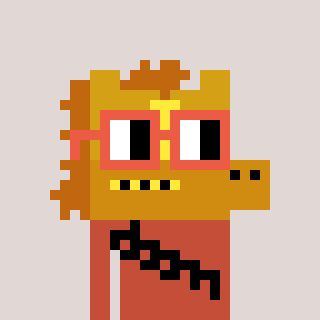
a pixel art character with square orange glasses, a yellow horse-shaped head and a rust-colored body on a warm background